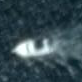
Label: Civil_yacht